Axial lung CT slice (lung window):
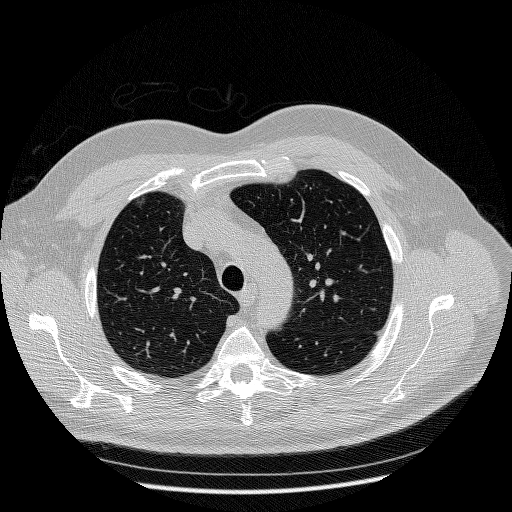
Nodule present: yes
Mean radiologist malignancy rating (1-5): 3.333